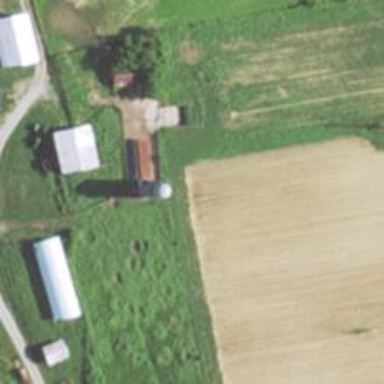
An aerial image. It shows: Silo.